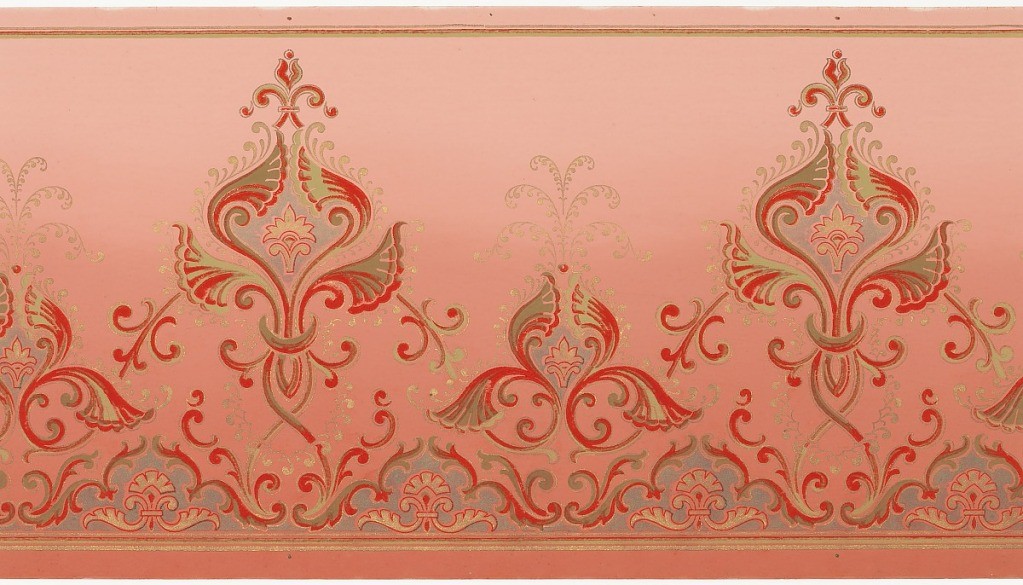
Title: Frieze
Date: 1905–1915
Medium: Machine-printed paper, liquid mica
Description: Very stylized pod flowers, alternating large and small. Background shades from pink at top to deep red at bottom.